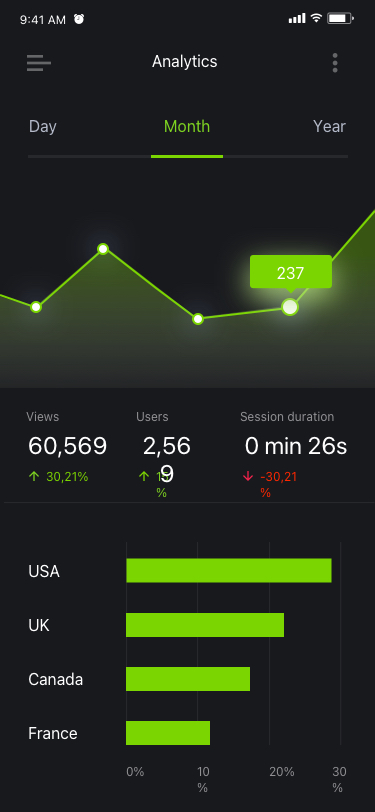
Text in this UI design:
Analytics
UI Text/Heading/H5/Brandcolor
Month
Year
Day
237
Views
0%
10%
20%
30%
Users
Session duration
30,21%
USA
UK
Canada
France
15%
-30,21%
60,569
2,569
0 min 26s
9:41 AM